Question: I just installed APC with PHP Handler FastCGI. But it seems the Cache never working.
'''
if(($t=apc_fetch('key_4321'))===FALSE){
$t=time();
apc_add('key_4321', $t, 24*60*60);
}
echo $t;
'''
I'm using PHP Version 5.3.21 and Server API is CGI/FastCGI.
'''
Server Software Apache/2.2.23 (Unix) mod_ssl/2.2.23 OpenSSL/0.9.8e-fips-rhel5 mod_auth_passthrough/2.1 mod_bwlimited/1.4 FrontPage/5.0.2.2635 mod_fcgid/2.3.6
'''
Below is my APC setting.

'''
Configuration
apc
APC Support enabled
Version 3.1.13
APC Debugging Disabled
MMAP Support Enabled
MMAP File Mask no value
Locking type File Locks
Serialization Support php
Revision $Revision: 327136 $
Build Date Feb 7 2013 21:44:30
Directive Local Value Master Value
apc.cache_by_default On On
apc.canonicalize On On
apc.coredump_unmap Off Off
apc.enable_cli On On
apc.enabled On On
apc.file_md5 Off Off
apc.file_update_protection 2 2
apc.filters no value no value
apc.gc_ttl 36000 36000
apc.include_once_override On On
apc.lazy_classes Off Off
apc.lazy_functions Off Off
apc.max_file_size 1M 1M
apc.mmap_file_mask no value no value
apc.num_files_hint 1000 1000
apc.preload_path no value no value
apc.report_autofilter Off Off
apc.rfc1867 Off Off
apc.rfc1867_freq 0 0
apc.rfc1867_name APC_UPLOAD_PROGRESS APC_UPLOAD_PROGRESS
apc.rfc1867_prefix upload_ upload_
apc.rfc1867_ttl 3600 3600
apc.serializer default default
apc.shm_segments 1 1
apc.shm_size 256M 256M
apc.slam_defense On On
apc.stat On On
apc.stat_ctime Off Off
apc.ttl 36000 36000
apc.use_request_time On On
apc.user_entries_hint 4096 4096
apc.user_ttl 72000 72000
apc.write_lock On On
cgi-fcgi
Directive Local Value Master Value
cgi.check_shebang_line 1 1
cgi.discard_path 0 0
cgi.fix_pathinfo 1 1
cgi.force_redirect 1 1
cgi.nph 0 0
cgi.redirect_status_env no value no value
cgi.rfc2616_headers 0 0
fastcgi.logging 1 1
'''
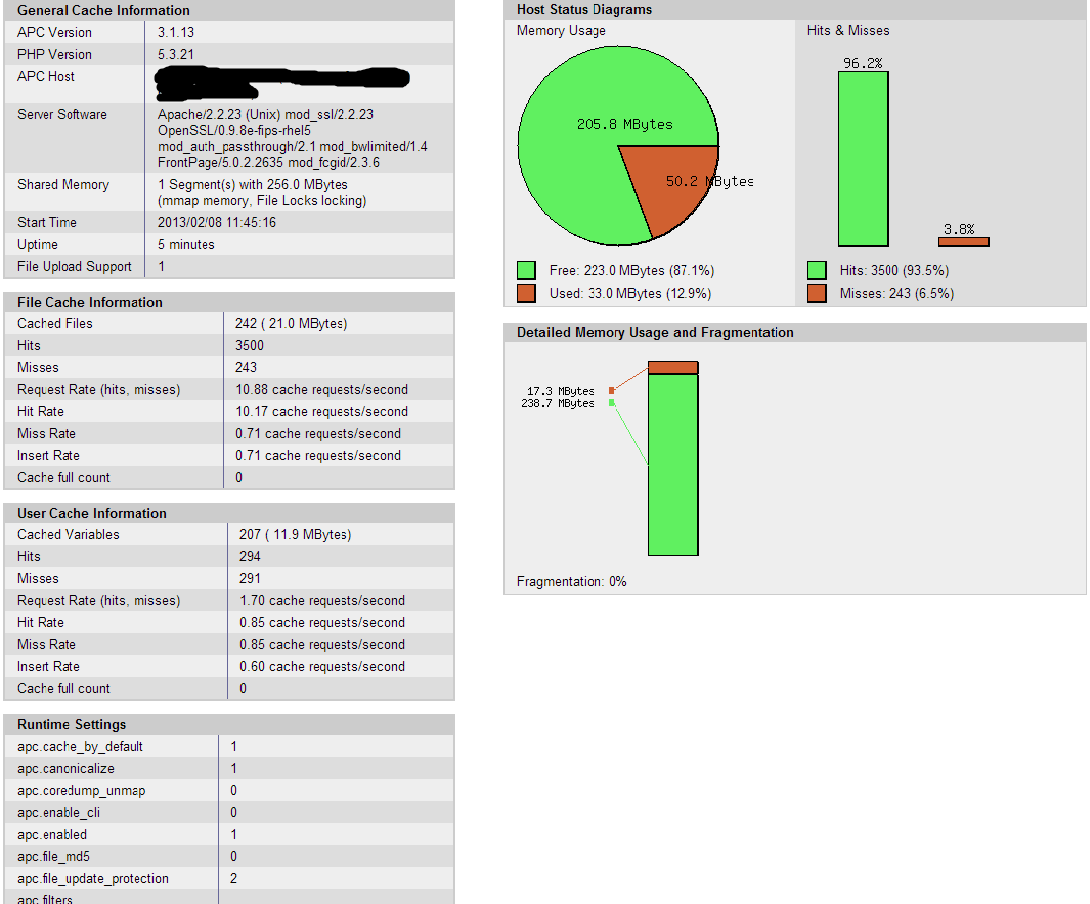
Answer: Having used APC on a big website ~ I can strongly advise people NOT to use APC.
Instead, I'd like to recommend for you to use <URL>
It's the same as APC, but doesn't crash and segfault all the time.